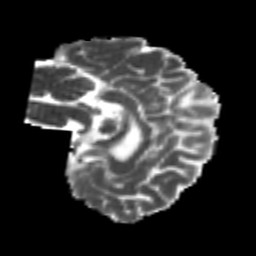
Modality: MD
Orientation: sagittal
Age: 24
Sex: female
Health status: healthy
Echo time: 0.074 s